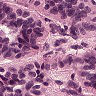
Metastatic tissue present: yes